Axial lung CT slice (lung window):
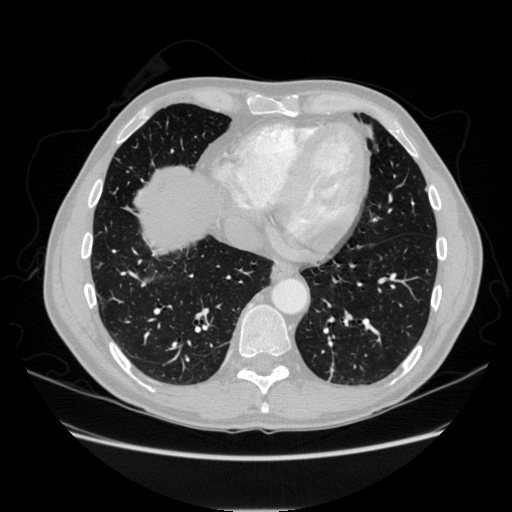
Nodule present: no